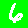
Digit: 6